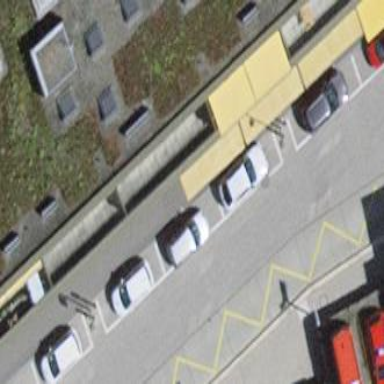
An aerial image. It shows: Street-side parking available in parallel orientation.